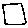
Label: square